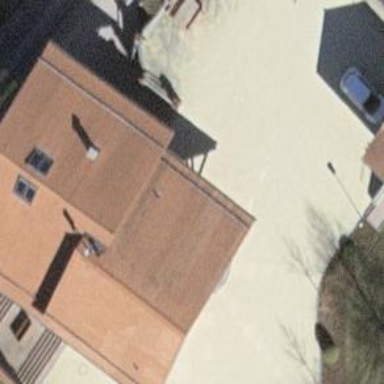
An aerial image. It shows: Community centre.